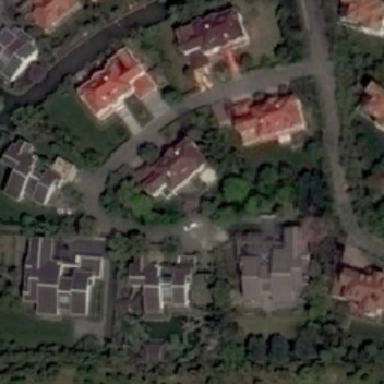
The neighborhood is residential district .